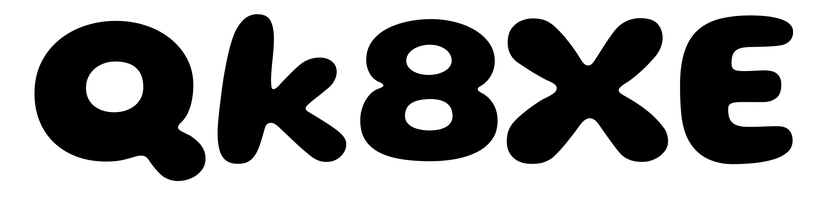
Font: Gluten_Bold